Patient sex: F
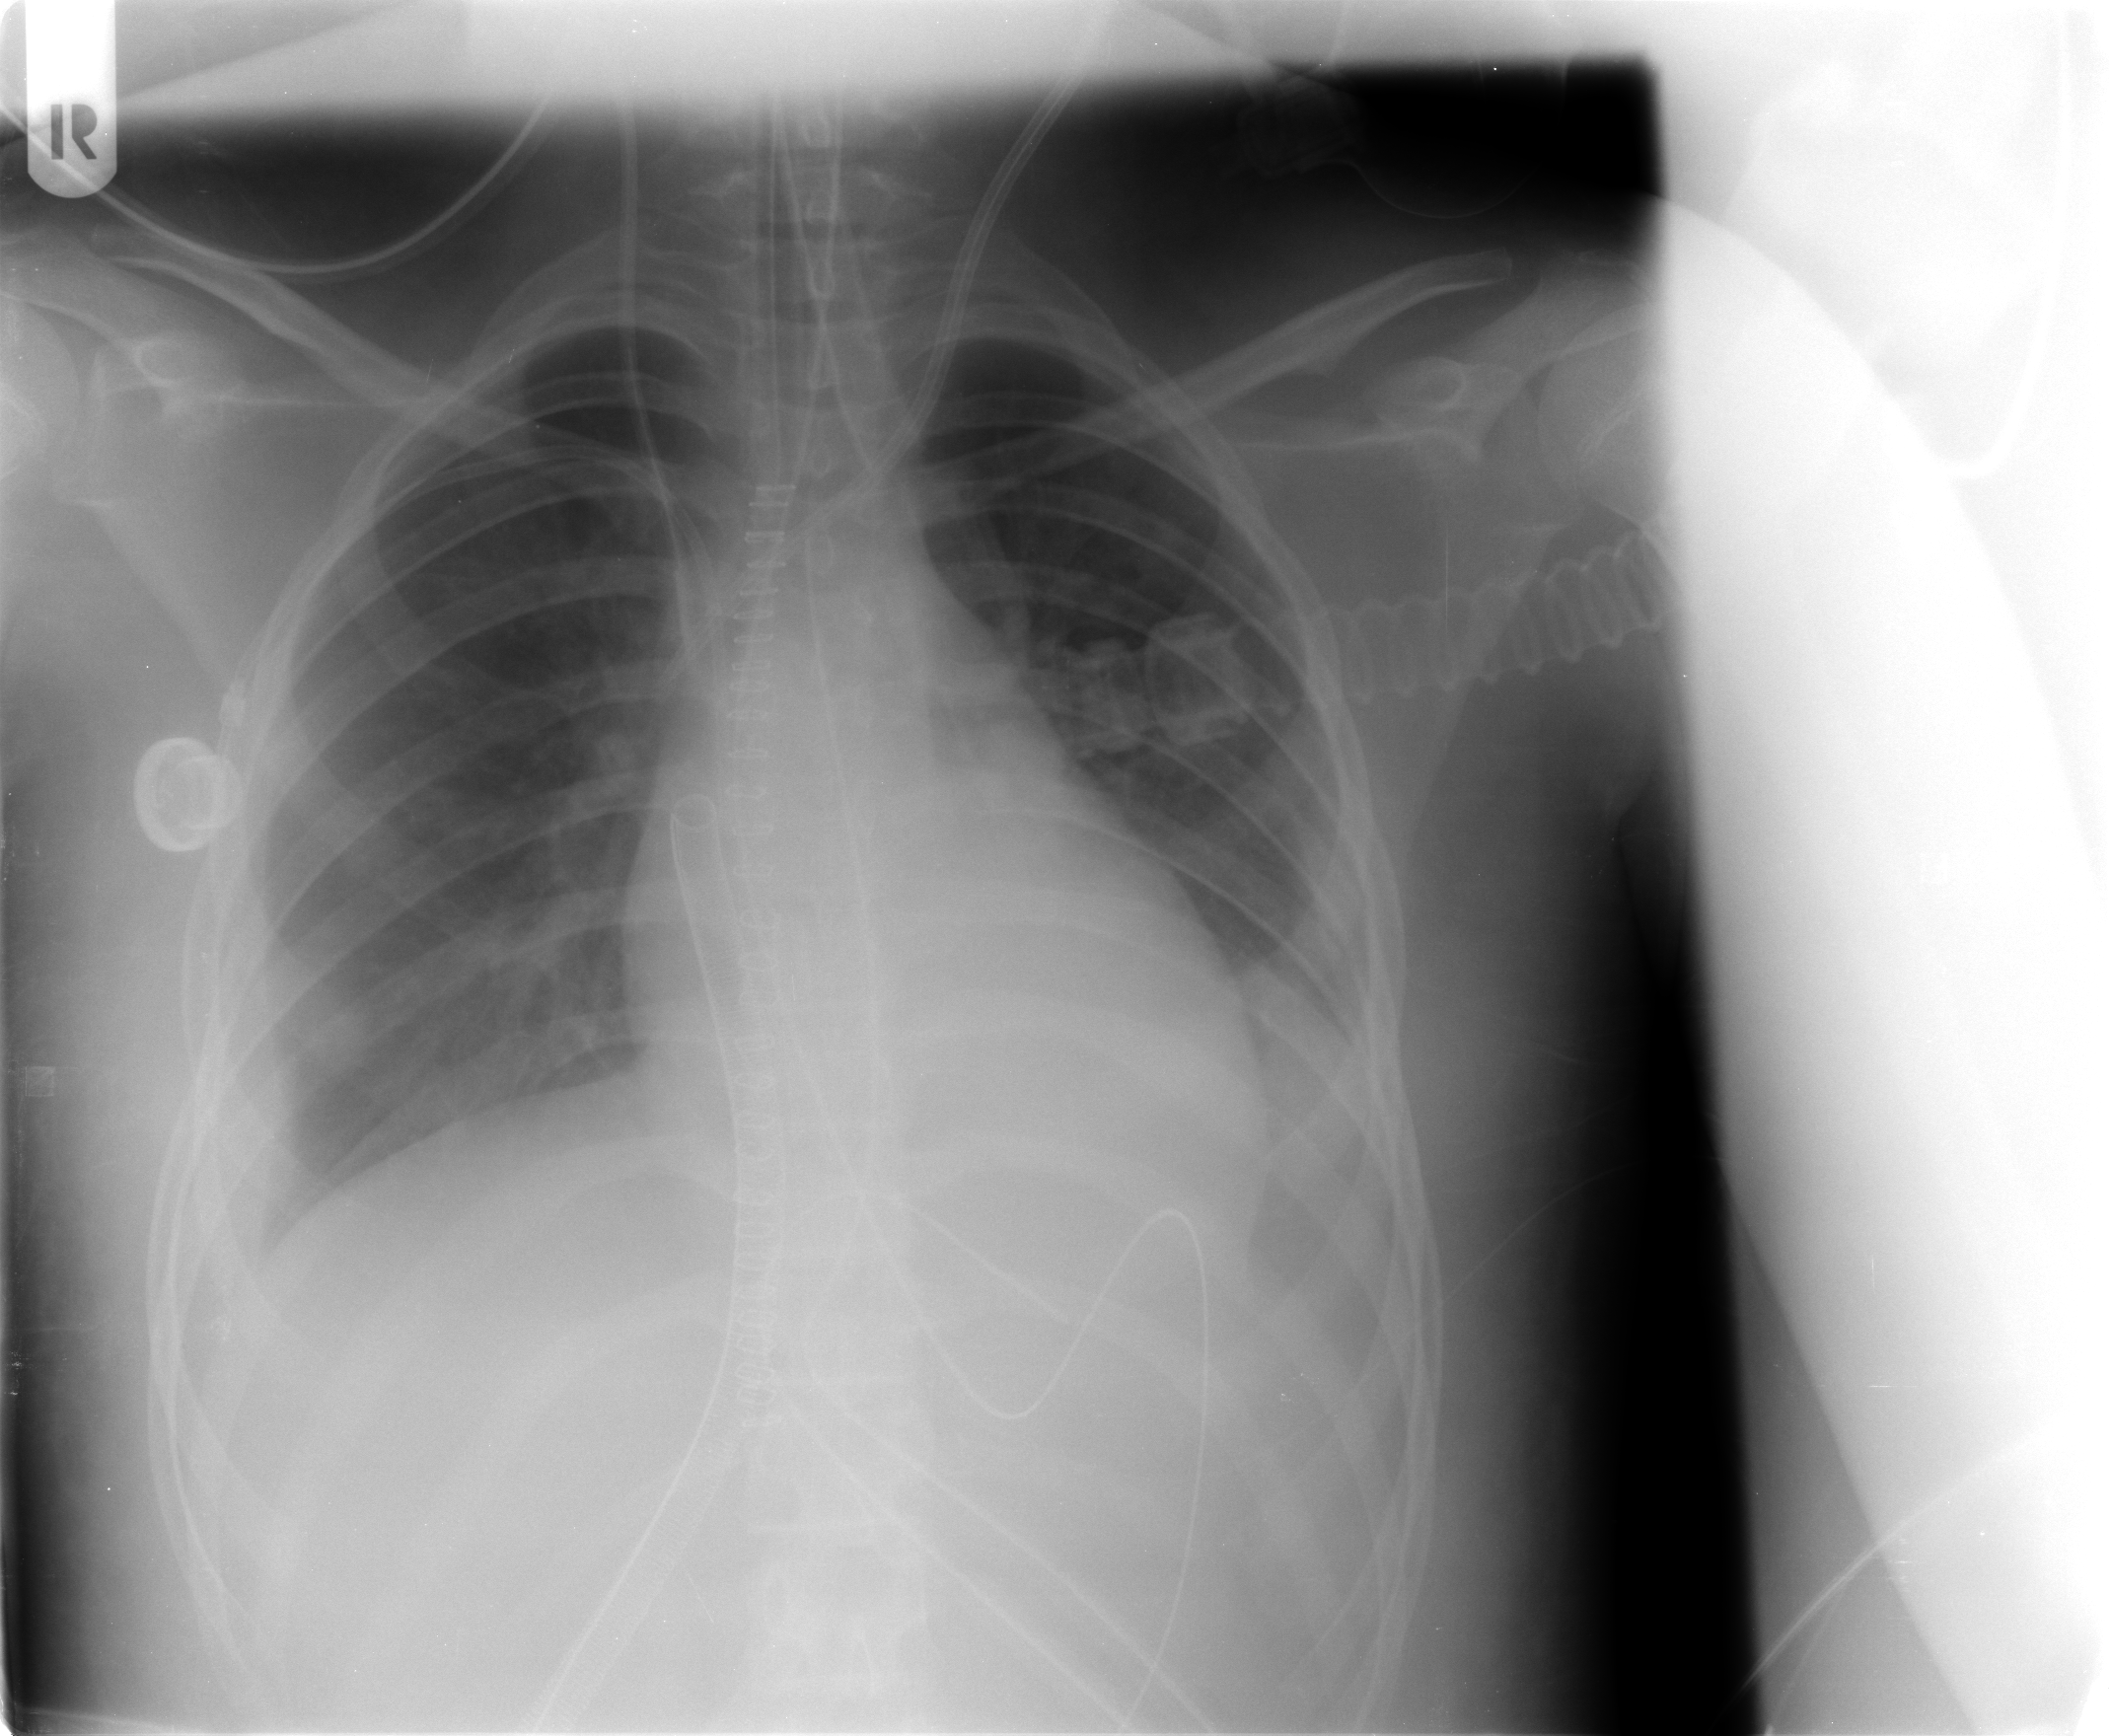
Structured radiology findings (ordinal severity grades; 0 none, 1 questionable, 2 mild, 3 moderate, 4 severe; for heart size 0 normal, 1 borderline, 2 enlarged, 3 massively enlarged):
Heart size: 2
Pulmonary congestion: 2
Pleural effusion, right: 2
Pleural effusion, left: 2
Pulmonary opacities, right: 0
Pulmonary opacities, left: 0
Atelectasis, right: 0
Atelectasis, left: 2